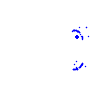
Particle: proton